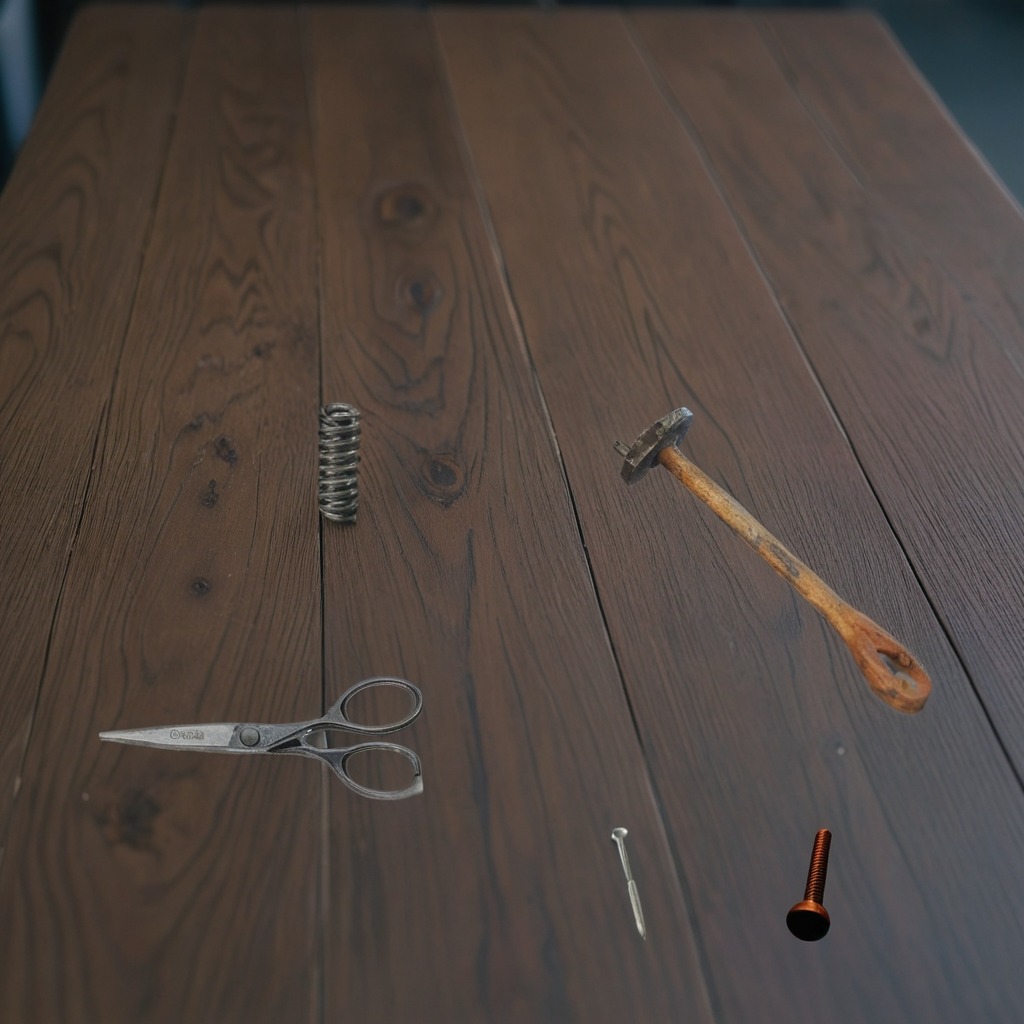
A metal machine screw, an iron nail, a hammer, a coiled metal spring, and a pair of scissors are lying on the old table.